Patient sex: F
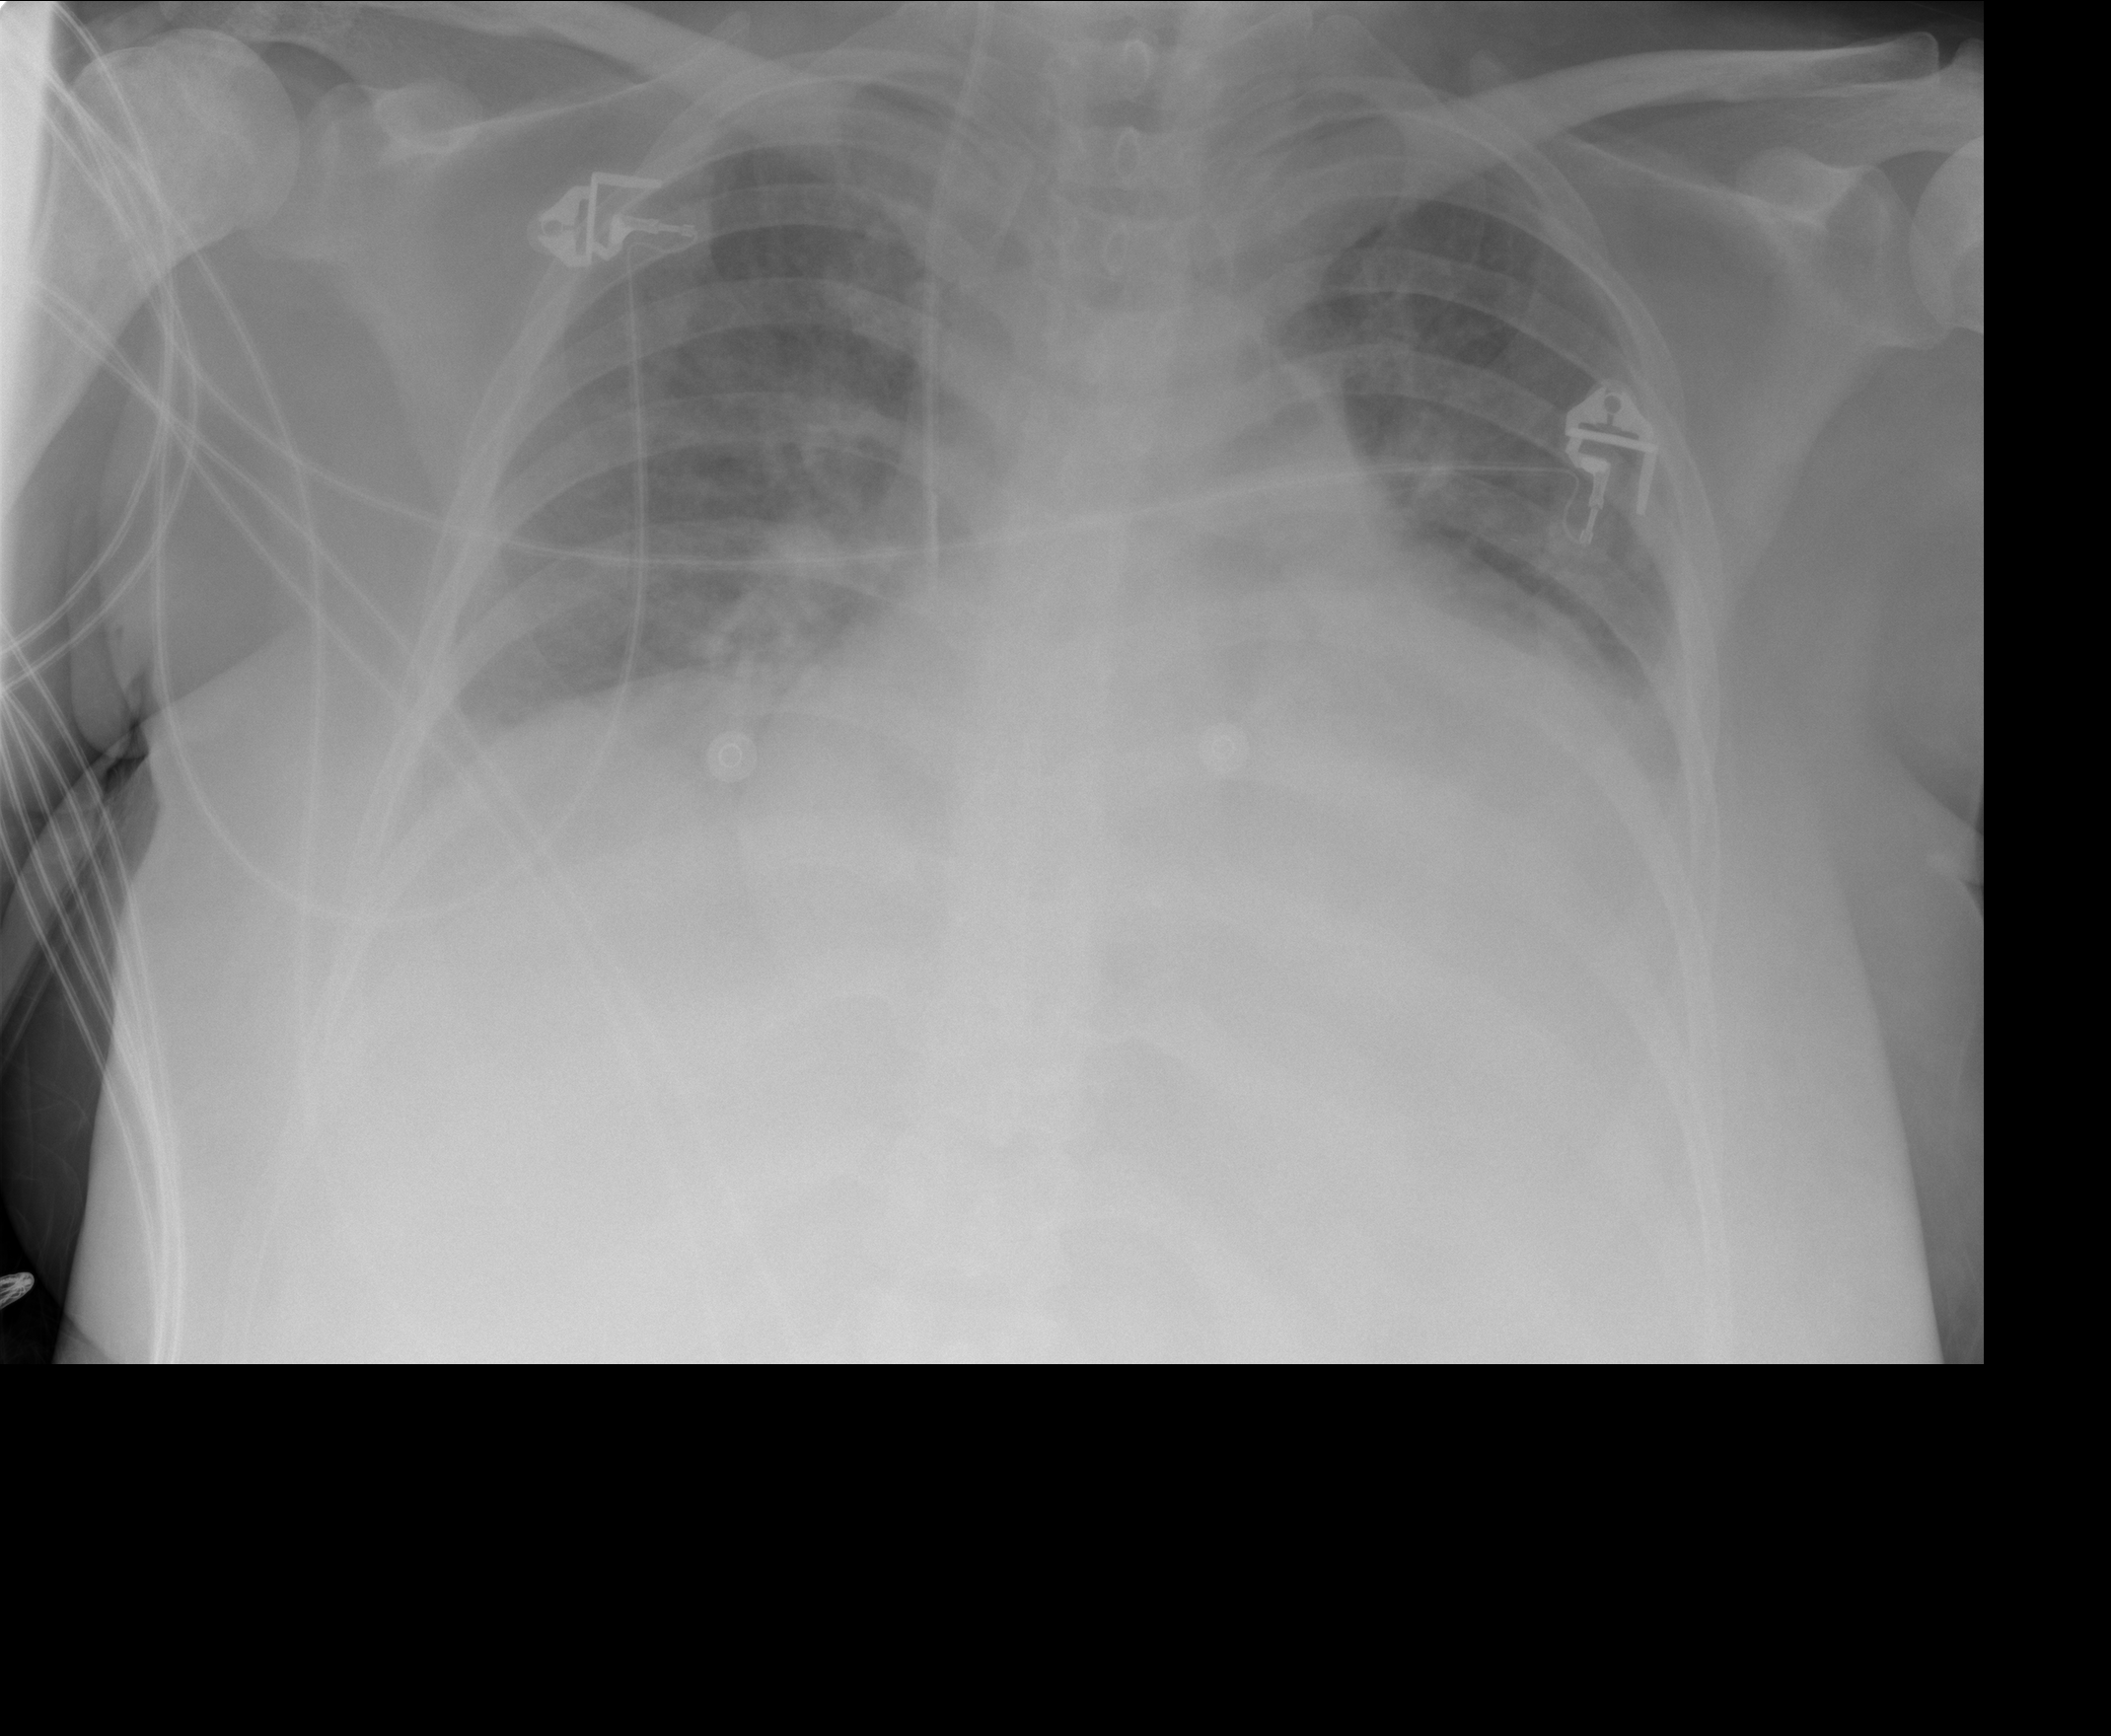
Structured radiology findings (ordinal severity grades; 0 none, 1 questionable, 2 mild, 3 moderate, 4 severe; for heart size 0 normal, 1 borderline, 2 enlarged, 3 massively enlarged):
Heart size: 3
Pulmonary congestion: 2
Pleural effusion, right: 1
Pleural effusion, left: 1
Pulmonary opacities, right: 2
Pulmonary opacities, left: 2
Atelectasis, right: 2
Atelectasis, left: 2